Field crop: tomato
Growth stage: 2
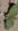
Species: solanum